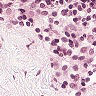
Metastatic tissue present: no